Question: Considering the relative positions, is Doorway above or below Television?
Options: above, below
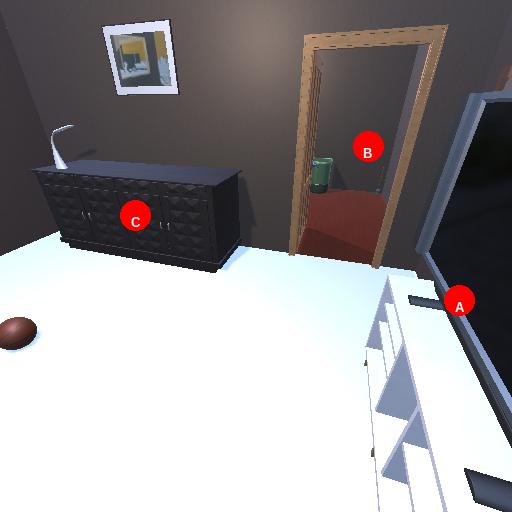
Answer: above